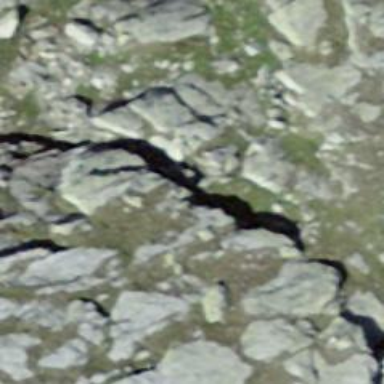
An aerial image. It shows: Cliff in nature.